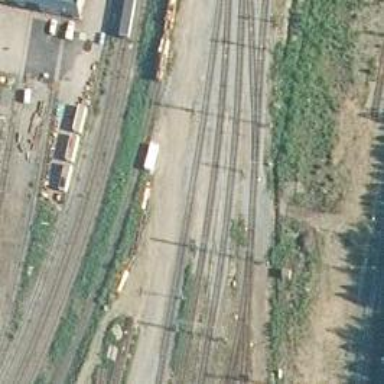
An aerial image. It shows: Rail yard with electrified contact lines for railway operations.